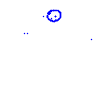
Particle: proton